Question: We have an Nginx instance running as a proxy server, which redirects users to sites running on non-public facing servers, and would like to configure the proxy somehow to add a colored border to each page served by some (but not all) of the sites we proxy to. Can anyone think of a technique that would allow us to do this? We explicitly want to avoid having to change the application code for these sites to do this, and are looking for a solution that resides only on the proxy server, as we want to show the same site instance with different borders depending on the url that site is accessed from.
One idea that came to mind is if we could have some proxy servers modify a specific css file when it is served to the user, however we don't know how to handle something like this, or even if it's a good approach.
this server proxies access to a number of different sites, some of these are qa instances and some are production instances. What we would like to do is:
- - -
Here is a sanitized version of our configuration:
'''
# Customer production access - no borders
server {
listen 80;
server_name prod.example.com;
location / {
proxy_pass http://192.168.1.1;
proxy_redirect off;
proxy_set_header Host $host;
}
}
# Support production access - target server same as above - red border
server {
listen 80;
server_name support.prod.example.com;
location / {
proxy_pass http://192.168.1.1;
proxy_redirect off;
proxy_set_header Host $host;
}
}
# QA access - blue border
server {
listen 80;
server_name qa.example.com;
location / {
proxy_pass http://192.168.1.200;
proxy_redirect off;
proxy_set_header Host $host;
}
}
'''
And when a site is served with a border, we want it to appear something like this:

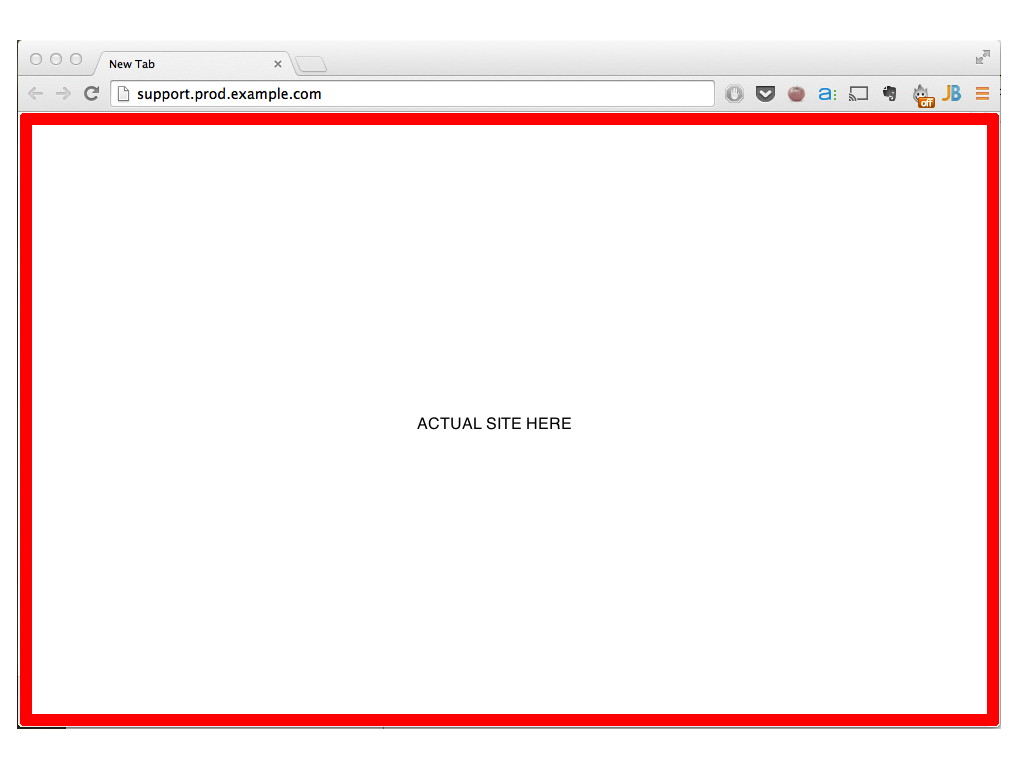
Answer: We were able to get this effect by:
- 'div''top''bottom''left''right'- 'border.css'- 'border-support.css''border-qa.css''div'- 'border.css'
This does not 100% meet the goal of not modifying the application code, however it does mean that the choice of which border to display is entirely controlled by the Nginx configuration, which was the most important factor for us.
This, along with the border display technique, was taken from <URL>
'''
#top, #bottom, #left, #right {
background: #ff0000;
position: fixed;
}
#left, #right {
top: 0;
bottom: 0;
width: 5px;
}
#left { left: 0; }
#right { right: 0; }
#top, #bottom {
left: 0;
right: 0;
height: 5px;
}
#top { top: 0; }
#bottom { bottom: 0; }
'''
There is probably some way we can clean up the configuration a bit to remove some duplication here, but this illustrates the approach.
'''
# Customer production access - no borders
server {
listen 80;
server_name prod.example.com;
location / {
proxy_pass http://192.168.1.1;
proxy_redirect off;
proxy_set_header Host $host;
}
}
# Support production access - target server same as above - red border
server {
listen 80;
server_name support.prod.example.com;
location /static/css/border.css {
rewrite /static/css/border.css http://$server_name/static/css/border-support.css break;
}
location / {
proxy_pass http://192.168.1.1;
proxy_redirect off;
proxy_set_header Host $host;
}
}
# QA access - blue border
server {
listen 80;
server_name qa.example.com;
location /static/css/border.css {
rewrite /static/css/border.css http://$server_name/static/css/border-qa.css break;
}
location / {
proxy_pass http://192.168.1.200;
proxy_redirect off;
proxy_set_header Host $host;
}
}
'''